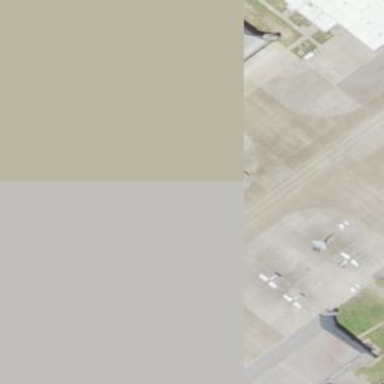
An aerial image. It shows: Hangar building located at airport.